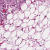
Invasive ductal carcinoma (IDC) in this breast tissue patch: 0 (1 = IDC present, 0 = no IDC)